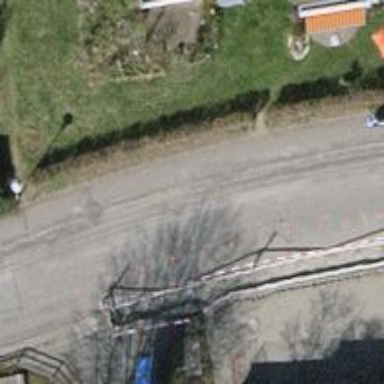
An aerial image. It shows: Hedge barrier.